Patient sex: F
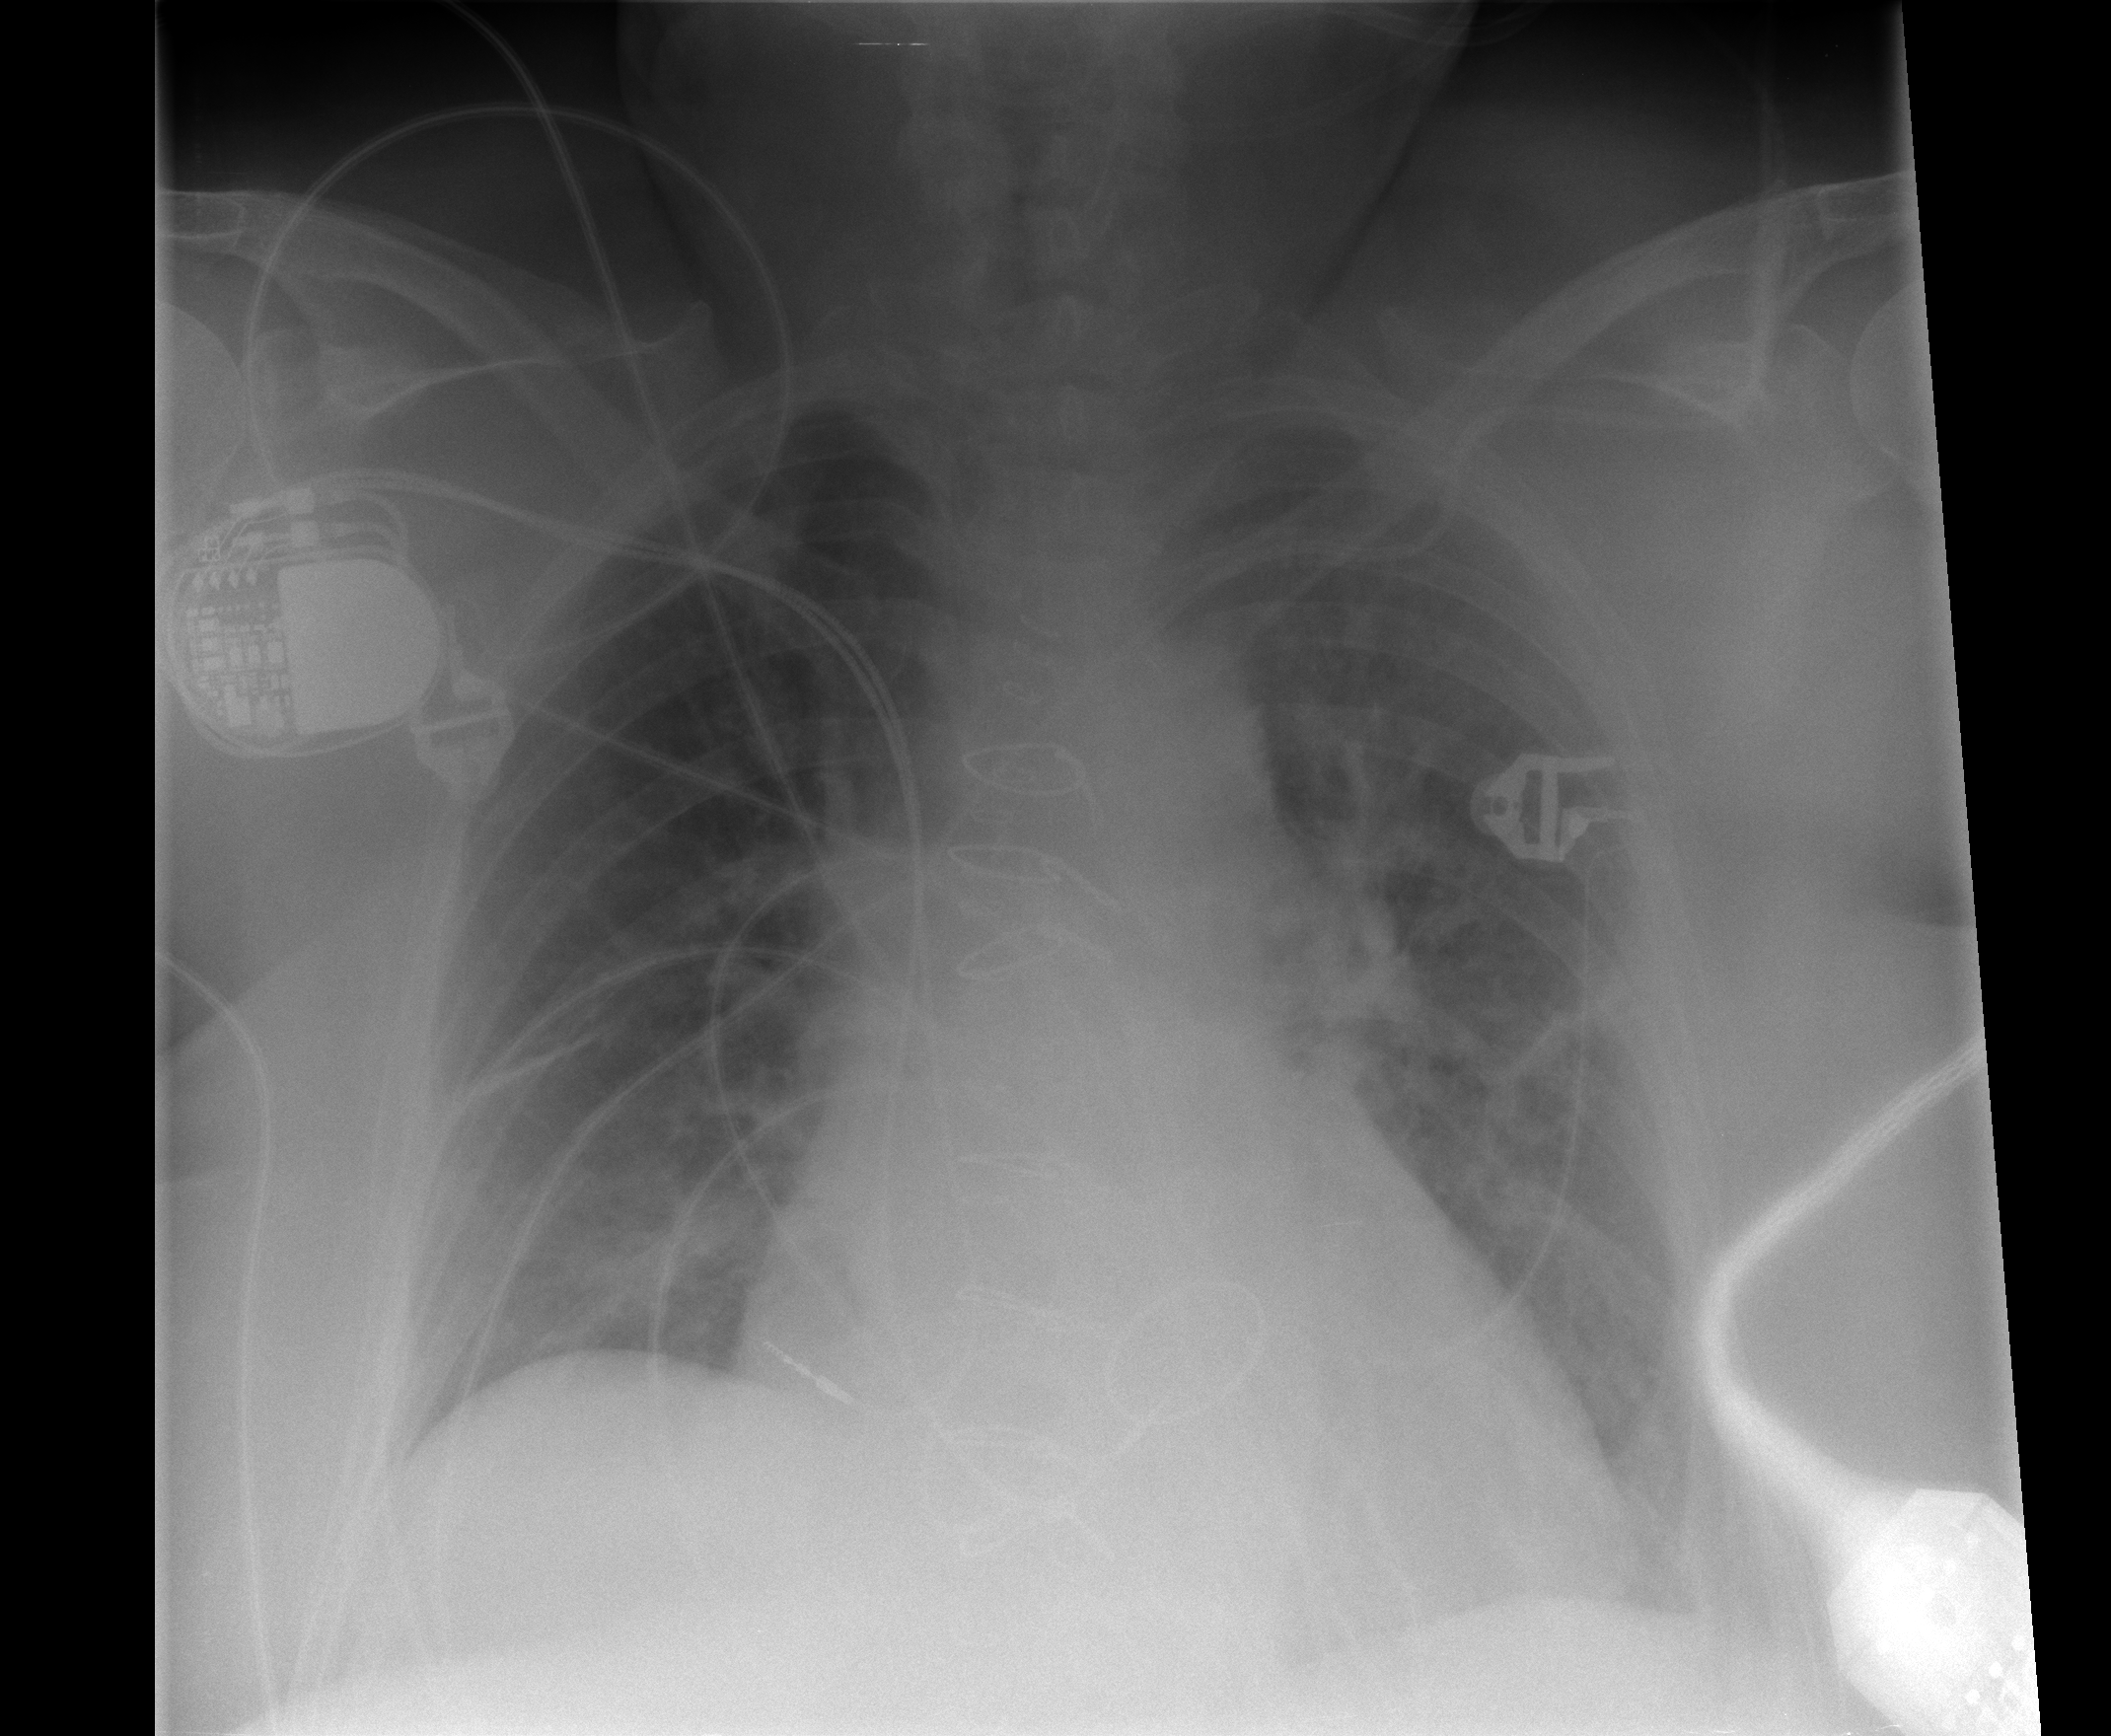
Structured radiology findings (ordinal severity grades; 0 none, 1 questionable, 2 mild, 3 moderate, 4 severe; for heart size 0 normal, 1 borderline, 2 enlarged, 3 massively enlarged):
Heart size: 2
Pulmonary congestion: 2
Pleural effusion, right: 1
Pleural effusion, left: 0
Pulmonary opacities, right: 0
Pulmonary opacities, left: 1
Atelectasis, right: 2
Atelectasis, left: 2